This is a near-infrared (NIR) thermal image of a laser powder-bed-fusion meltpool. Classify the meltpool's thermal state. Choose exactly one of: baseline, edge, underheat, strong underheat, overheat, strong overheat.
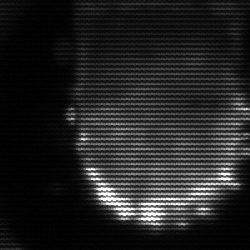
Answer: baseline